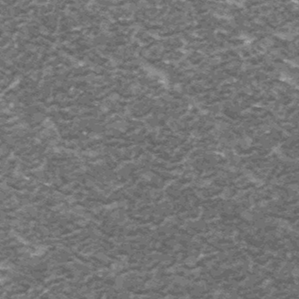
Label: frost